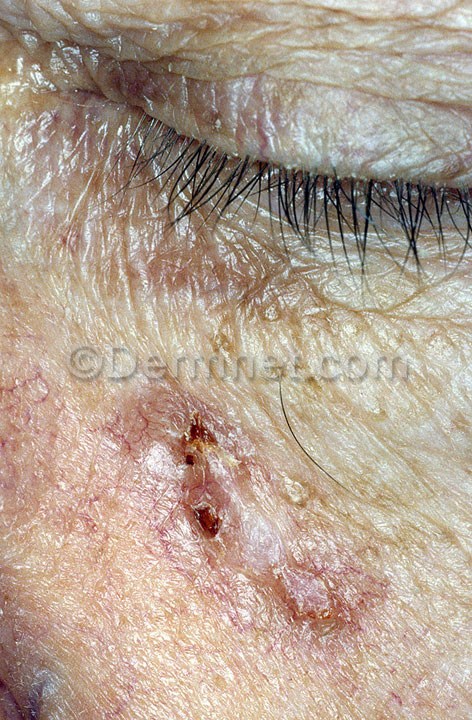
Disease: Actinic Keratosis Basal Cell Carcinoma and other Malignant Lesions